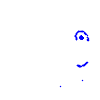
Particle: pion